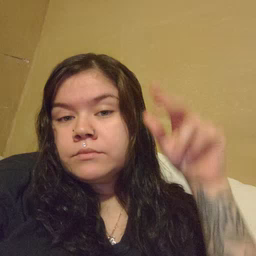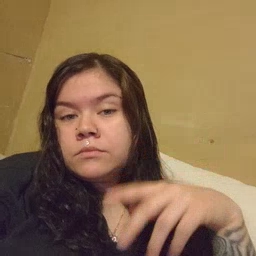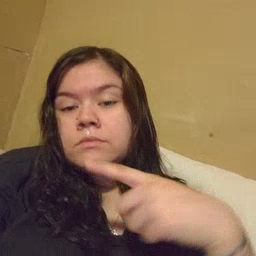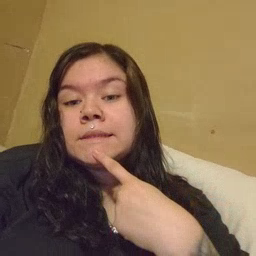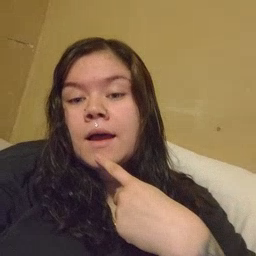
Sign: say